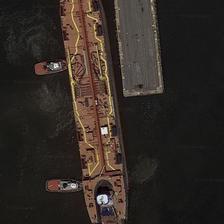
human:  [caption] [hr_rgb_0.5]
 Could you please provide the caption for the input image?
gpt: a large boat with two small boats are next to a dock .

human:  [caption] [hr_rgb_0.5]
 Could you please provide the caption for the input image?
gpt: this orange and yellow ship put off from the pier .

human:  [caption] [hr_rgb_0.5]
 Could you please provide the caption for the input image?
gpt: a yellow ship and near by a highway in lake .

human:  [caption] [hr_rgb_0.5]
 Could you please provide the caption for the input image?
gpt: a red long boat with two small boats is near a rectangular dock .

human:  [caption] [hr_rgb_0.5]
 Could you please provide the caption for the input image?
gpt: a large boat with two small boats next to it are moored on the shore .